You are looking at the raw vibration waveform of a rotating shaft. Based on the visible evidence, which rotor condition applies: normal, misalignment, unbalance, looseness?
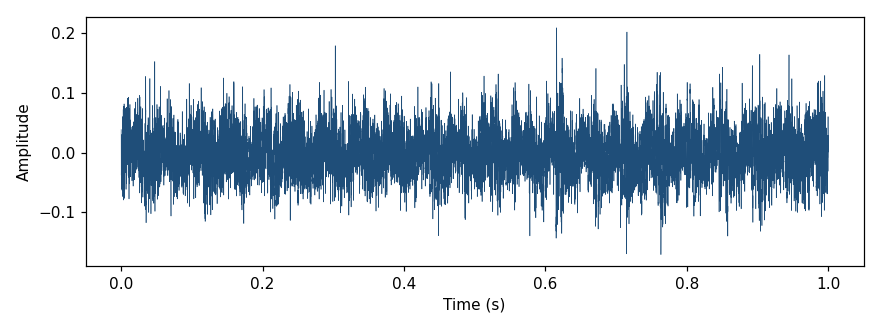
Answer: unbalance